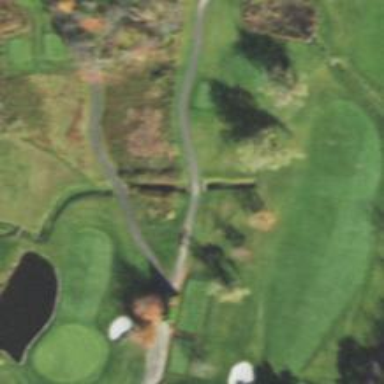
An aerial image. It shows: Path for both roads and golfers.